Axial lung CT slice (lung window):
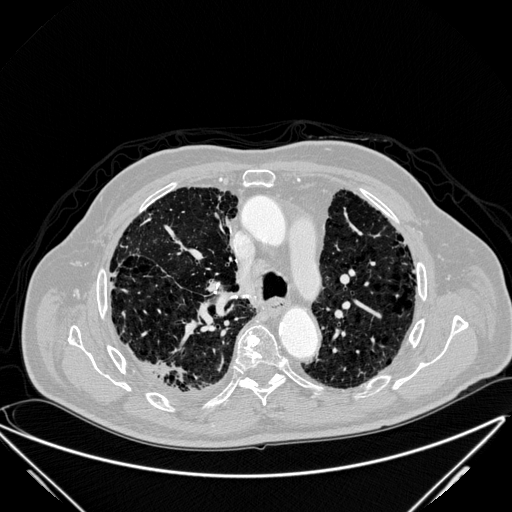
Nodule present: yes
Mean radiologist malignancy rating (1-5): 4.25